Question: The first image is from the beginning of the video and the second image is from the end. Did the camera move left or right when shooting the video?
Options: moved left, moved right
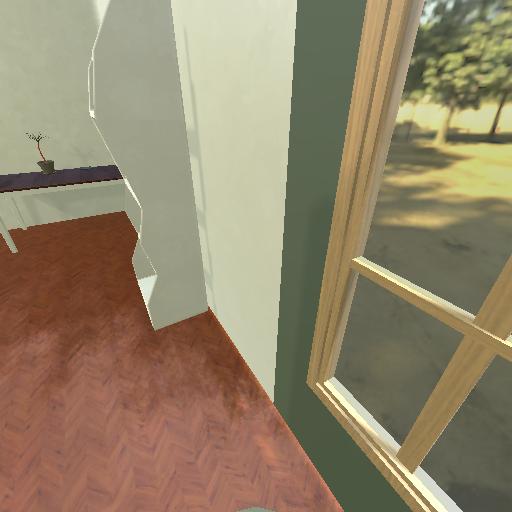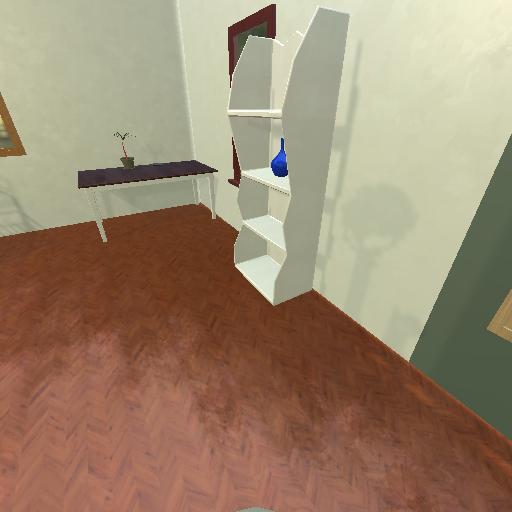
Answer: moved left